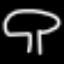
Label: mushroom